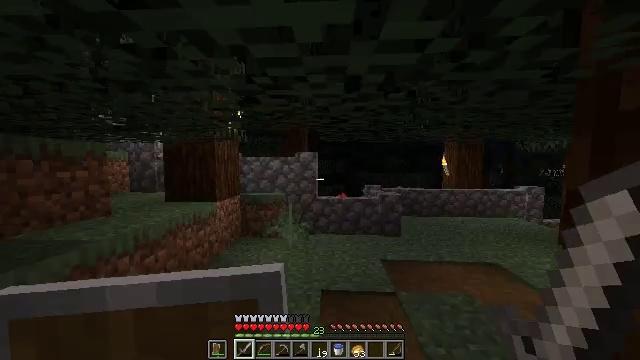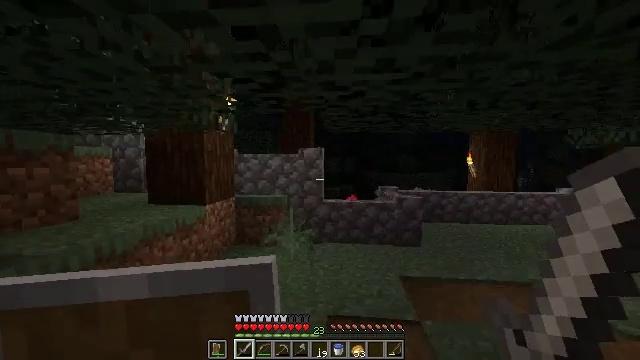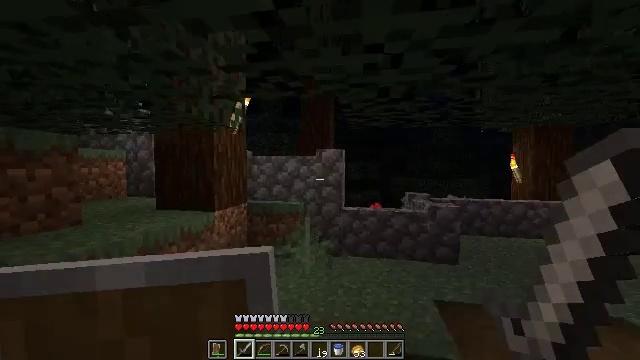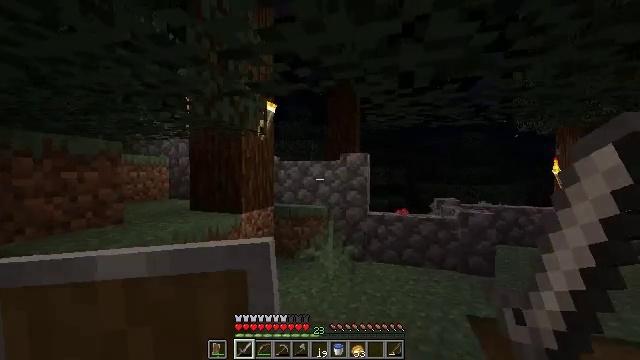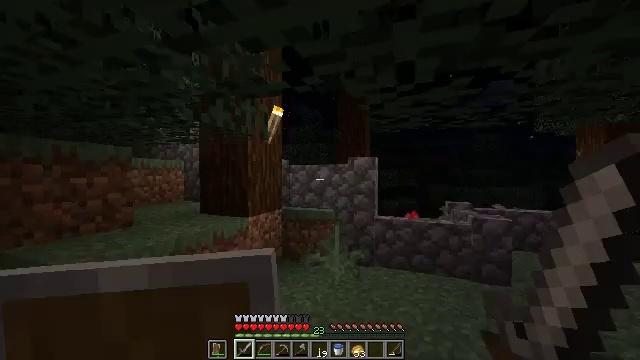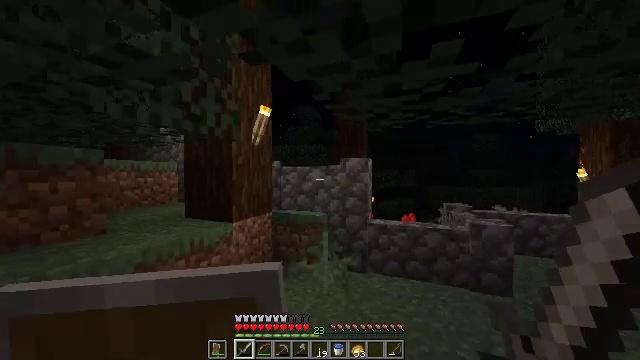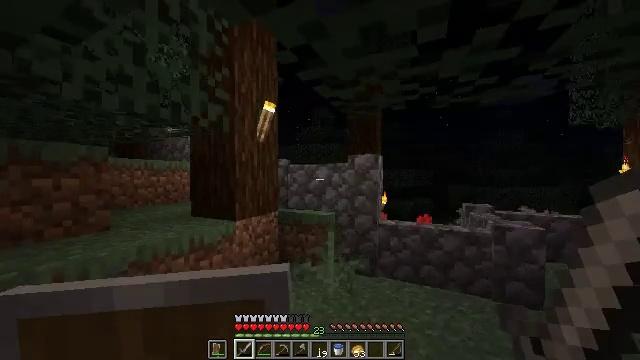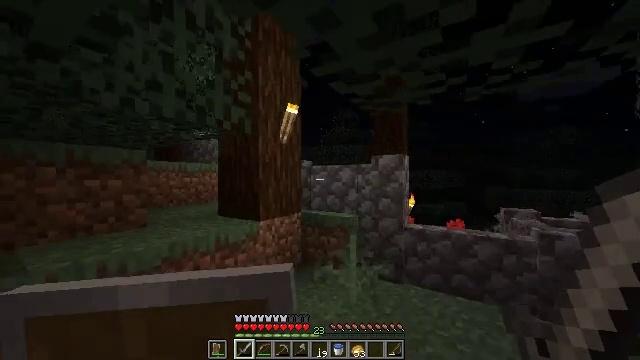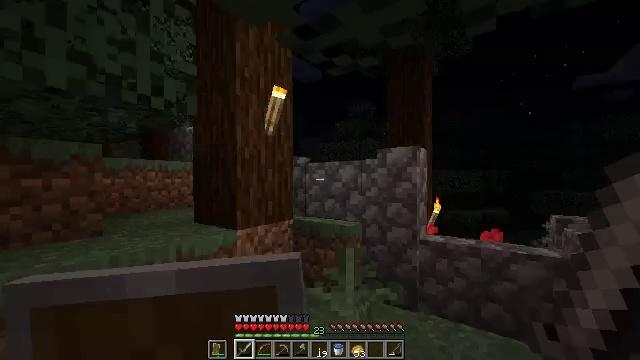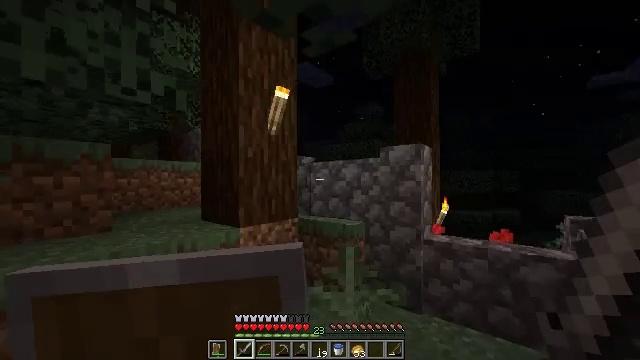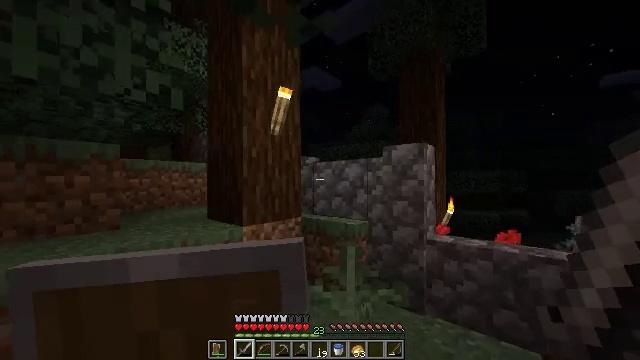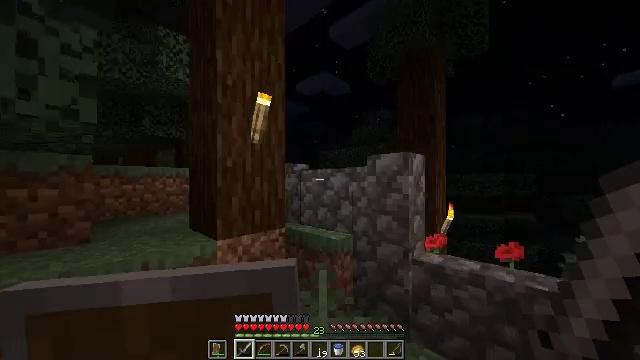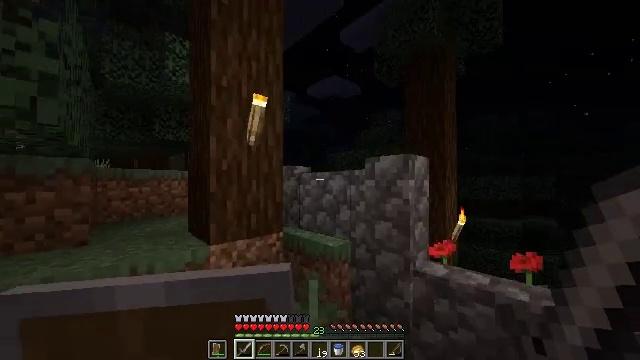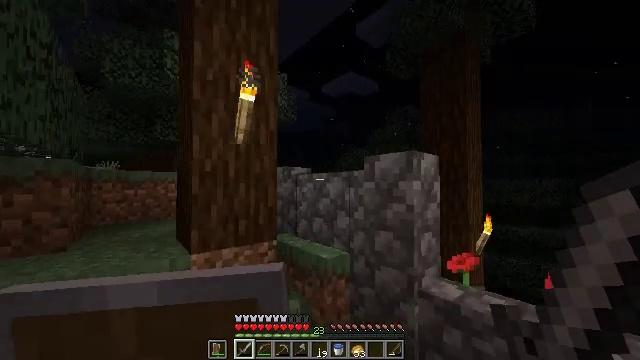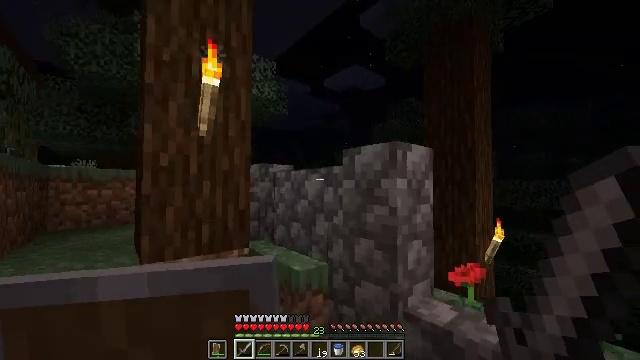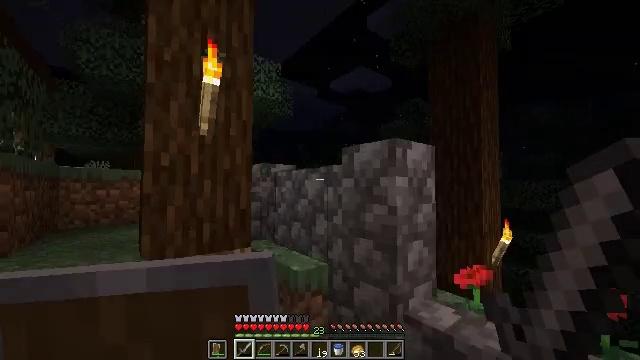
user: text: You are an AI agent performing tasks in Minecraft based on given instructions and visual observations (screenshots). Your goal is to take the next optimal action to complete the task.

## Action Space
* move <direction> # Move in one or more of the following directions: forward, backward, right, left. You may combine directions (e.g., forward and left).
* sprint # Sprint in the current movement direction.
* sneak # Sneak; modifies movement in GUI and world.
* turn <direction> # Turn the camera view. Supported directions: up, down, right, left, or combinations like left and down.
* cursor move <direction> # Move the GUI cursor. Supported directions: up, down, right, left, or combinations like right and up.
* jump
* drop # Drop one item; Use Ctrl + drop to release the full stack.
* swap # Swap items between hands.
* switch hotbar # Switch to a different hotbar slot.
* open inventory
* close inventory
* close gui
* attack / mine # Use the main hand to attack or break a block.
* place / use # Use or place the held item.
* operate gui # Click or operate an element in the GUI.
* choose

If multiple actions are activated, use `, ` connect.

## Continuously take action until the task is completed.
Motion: motion action
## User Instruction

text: Get wheat from the farmland.
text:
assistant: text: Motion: move forward, turn left
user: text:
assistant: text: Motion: move forward, turn left and up
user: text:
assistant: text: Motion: move forward and move right, turn left and up
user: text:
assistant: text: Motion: move forward and move right, turn left
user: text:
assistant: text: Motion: move forward and move right
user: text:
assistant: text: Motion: move forward and move right, turn left
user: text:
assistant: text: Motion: move forward and move right, turn left
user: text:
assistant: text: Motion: move forward and move right, turn left
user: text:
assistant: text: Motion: move forward and move right, turn left
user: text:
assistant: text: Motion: move forward and move right, turn left
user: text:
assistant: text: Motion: move forward and move right, turn left
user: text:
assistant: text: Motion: move forward and move right, turn left
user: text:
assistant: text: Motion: move forward and move right, turn left
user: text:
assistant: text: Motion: move forward and move right
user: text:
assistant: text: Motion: move forward and move right, turn left
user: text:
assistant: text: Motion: move forward, turn left
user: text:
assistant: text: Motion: move forward, turn left and down
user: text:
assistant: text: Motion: move forward, turn left and down
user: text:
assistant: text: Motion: move forward, turn left and down, jump
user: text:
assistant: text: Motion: move forward, turn left and down, jump
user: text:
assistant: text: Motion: move forward, turn left, jump
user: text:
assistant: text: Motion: move forward, turn down
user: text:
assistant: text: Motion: move forward, turn down
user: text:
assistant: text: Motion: move forward, turn right and down
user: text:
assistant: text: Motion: move forward, turn right and down
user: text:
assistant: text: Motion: move forward, turn right and down
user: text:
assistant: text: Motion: move forward, turn right and down
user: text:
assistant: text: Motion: move forward, turn right and down
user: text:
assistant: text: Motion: move forward, turn right, jump
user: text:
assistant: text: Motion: move forward, turn down, jump